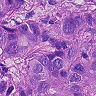
Metastatic tissue present: yes